Question: I'm still fairly new to CSS and the combination of properties and I'm having an issue where a gap has appeared that I don't want. After playing around with the properties and watching a few youtube vids I'm still having issues. The spacing should be 10 pixels from the bottom of the Welcome Tile to the Example Title.
I'm attempting to make a tile similar to to Windows Metro, or whatever they are calling it. I've created anchor ID's and the CSS for the ID's creates the tiles.
This image shows the problem:

'''
.header {
background:url(../images/header2.png) no-repeat;
width:384px;
height:69px;
}
#content {
position:relative;
width:384px;
height:646px;
margin-top:30px;
overflow:hidden;
border:none;
background-color:#CCC;
}
.welcomeTile {
background:url(../images/welcomeTile.jpg) no-repeat;
float:left;
width:180px;
height:280px;
margin-left:7px;
}
.aboutTile{
background:url(../images/aboutTile.jpg) no-repeat;
float:left;
width:180px;
height:105px;
margin-left:10px;
}
.galleryTile{
background:url(../images/galleryTile.jpg) no-repeat;
float:left;
width:180px;
height:105px;
margin-left:10px;
margin-top:10px;
}
.examplesTile{
background:url(../images/examplesTile.jpg) no-repeat;
float:left;
width:180px;
height:105px;
margin-left:7px;
clear:left;
}
.contactTile{
background:url(../images/contactTile.jpg) no-repeat;
float:left;
width:180px;
height:105px;
margin-top:10px;
margin-left:7px;
clear:left;
}
'''
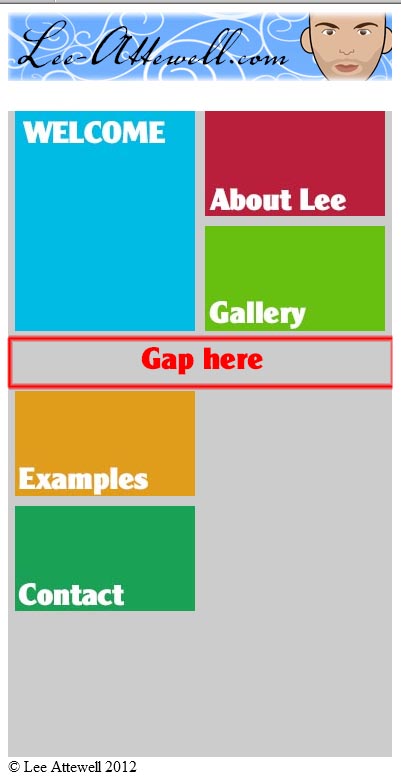
Answer: The issue seems to be bad math calculations..
The '.aboutTile' and the '.galleryTile' both have '105px' height and a '10px' margin between them.
That is a total of '220px' but the '.welcomeTile' has '280px' height.
That leave 60 more pixels that go to the bottom.
If you wanted 10 pixels distance from the '.examplesTile' you should set the '.welcomeTile' to have '230px'.
Or better yet to have '220px' height and a '10px' bottom margin.
<URL>